Interaction volume radius: 5 \u00c5
Interaction volume height: 10 \u00c5
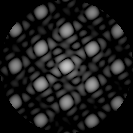
Disorder parameter: 0.07079